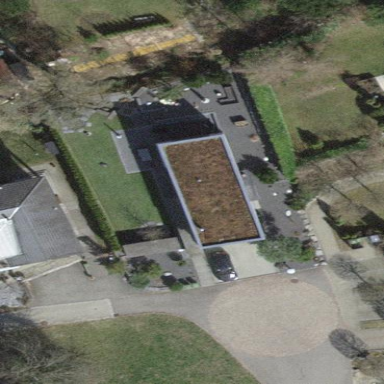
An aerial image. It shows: Detached building.